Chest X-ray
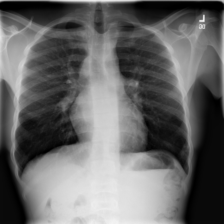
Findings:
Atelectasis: negative
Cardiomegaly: negative
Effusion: negative
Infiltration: negative
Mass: negative
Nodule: negative
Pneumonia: negative
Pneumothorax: negative
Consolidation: negative
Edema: negative
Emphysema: negative
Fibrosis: negative
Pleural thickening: negative
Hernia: negative